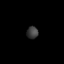
Tissue: lung
Cell type: Others
Senescence score: 0.2269
Nuclear area (px): 138
Mean DAPI intensity: 60.087